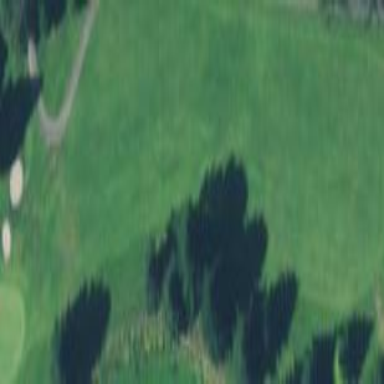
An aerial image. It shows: Golf fairway surrounded by grass.